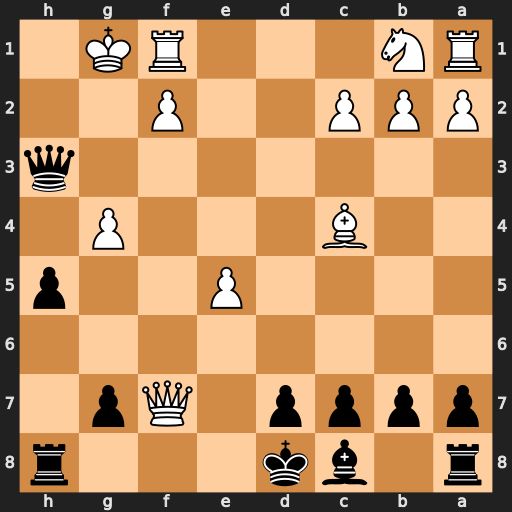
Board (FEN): r1bk3r/pppp1Qp1/8/4P2p/2B3P1/7q/PPP2P2/RN3RK1
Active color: b
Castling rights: -
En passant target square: -
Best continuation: hxg4 Qg8+ Rxg8